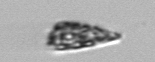
Label: Licmophora